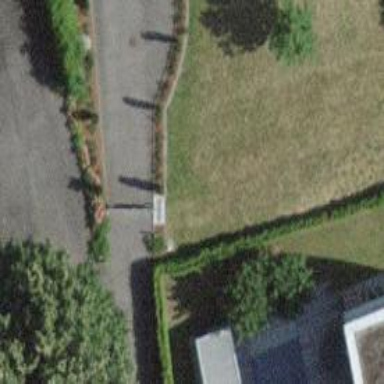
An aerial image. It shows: Gate.